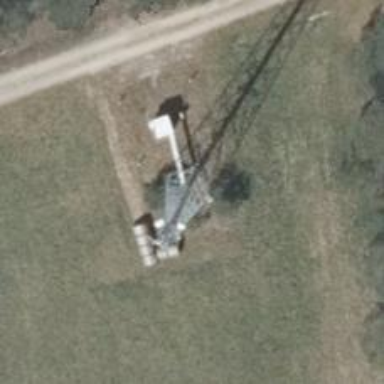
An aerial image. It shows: Communication tower.